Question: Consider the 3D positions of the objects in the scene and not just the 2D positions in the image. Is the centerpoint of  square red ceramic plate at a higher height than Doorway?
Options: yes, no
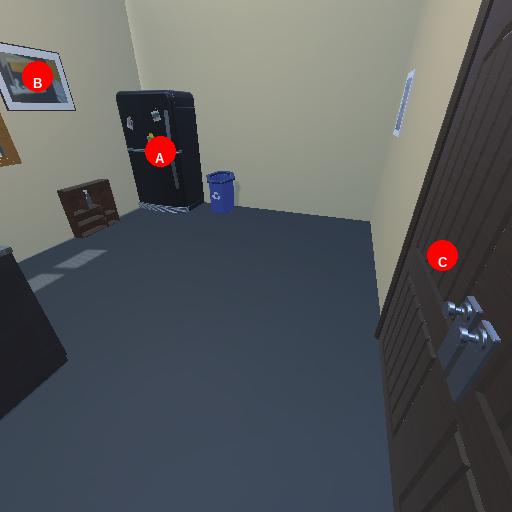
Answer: yes